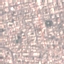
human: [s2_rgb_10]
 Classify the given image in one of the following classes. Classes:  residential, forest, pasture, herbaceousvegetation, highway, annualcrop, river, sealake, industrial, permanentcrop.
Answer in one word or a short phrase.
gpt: Residential